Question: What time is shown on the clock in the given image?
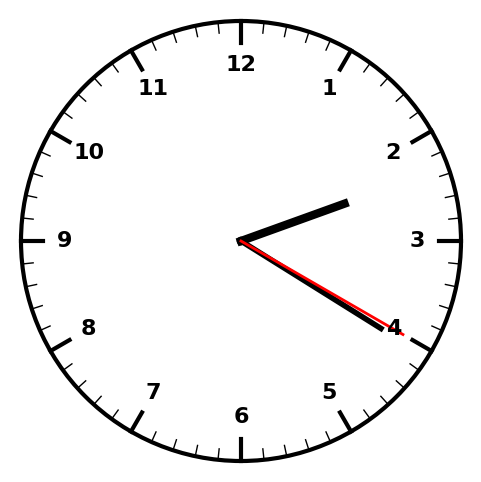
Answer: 02:20:20